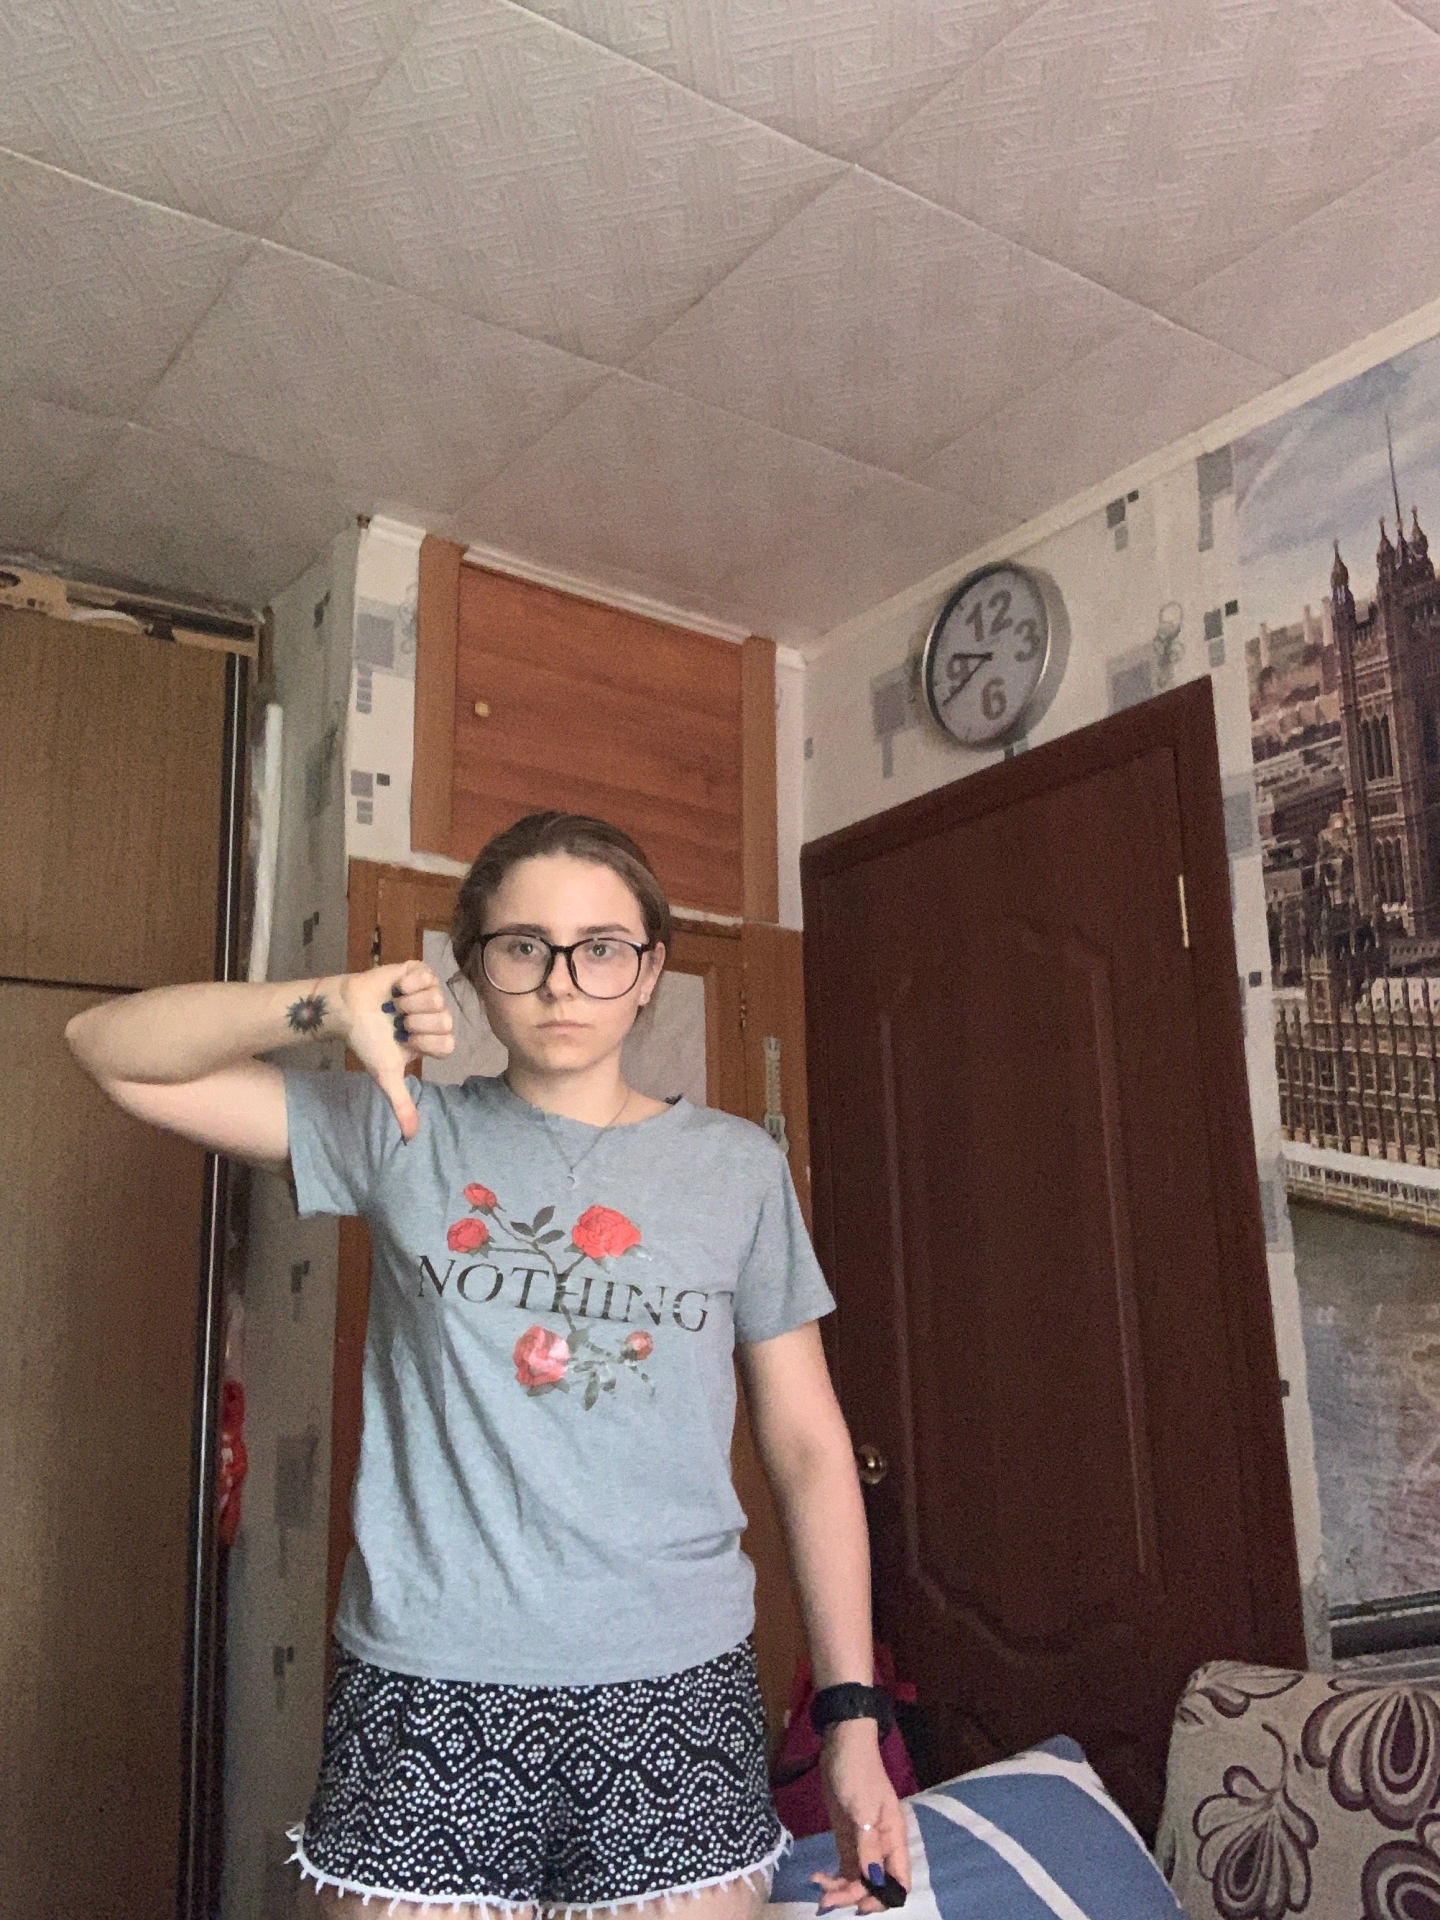
Label: noise